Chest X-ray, AP view. Patient: 40 years old, sex F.
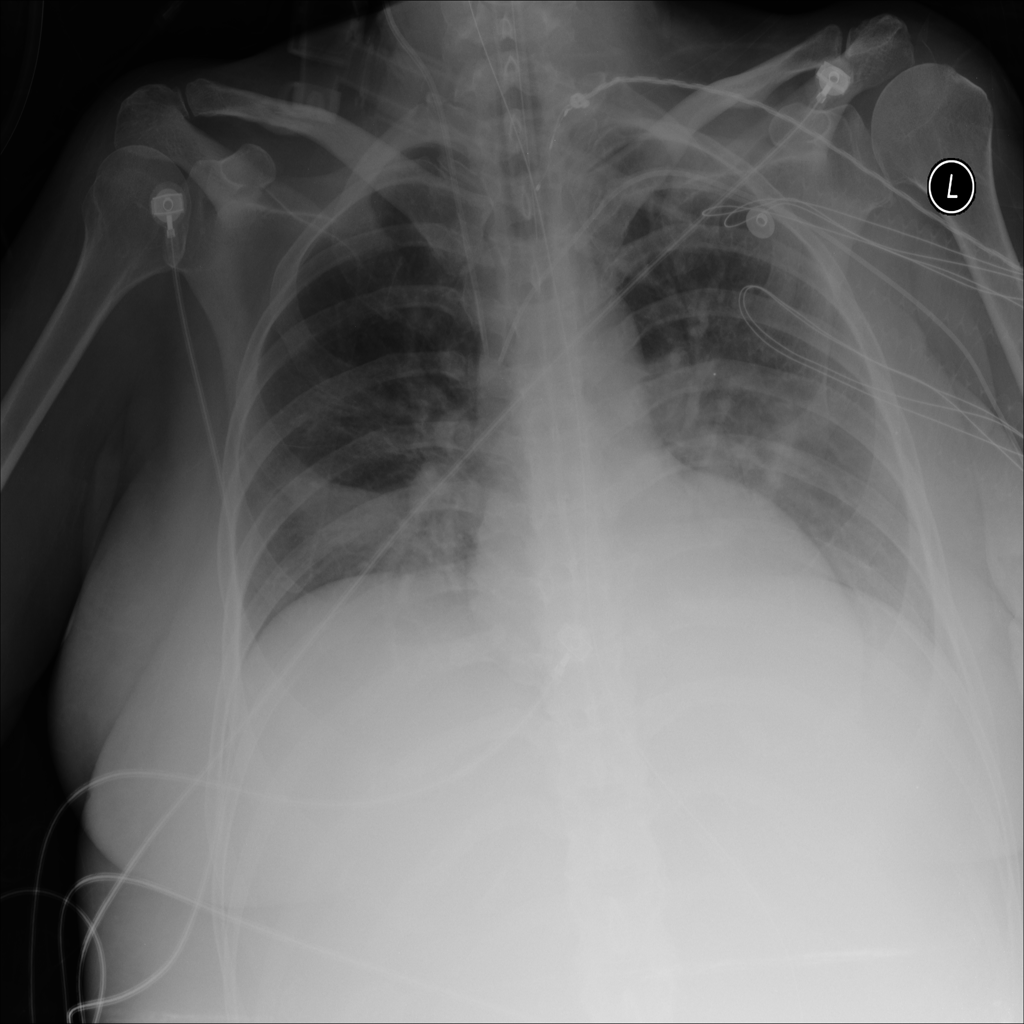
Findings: No Finding